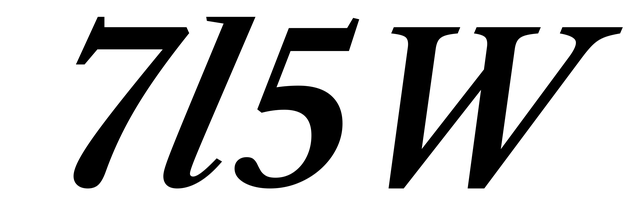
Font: LibreCaslonText-Italic_SemiBold_Italic